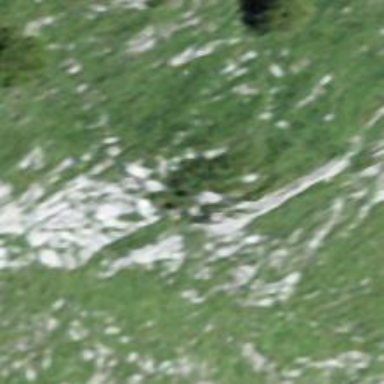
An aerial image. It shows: Cliff in nature.